Interaction volume radius: 10 \u00c5
Interaction volume height: 10 \u00c5
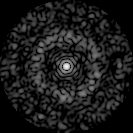
Disorder parameter: 0.8373